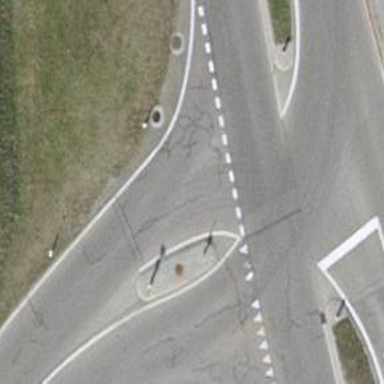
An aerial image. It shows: Road with "give way" sign.